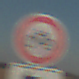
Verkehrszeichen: VerbotRadverkehr
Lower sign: RichtungsangabeDurchPfeile2
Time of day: SunriseSunset
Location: Outdoor (Nature)
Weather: Clear
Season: NotSpecified
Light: Natural